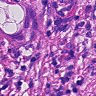
Metastatic tissue present: yes